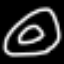
Label: donut